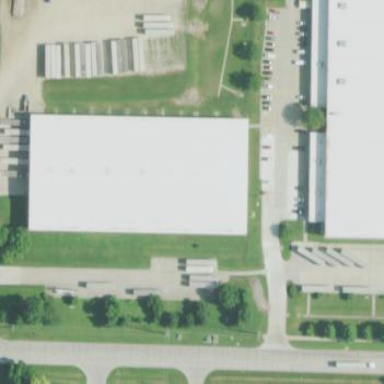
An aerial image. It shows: Industrial building.